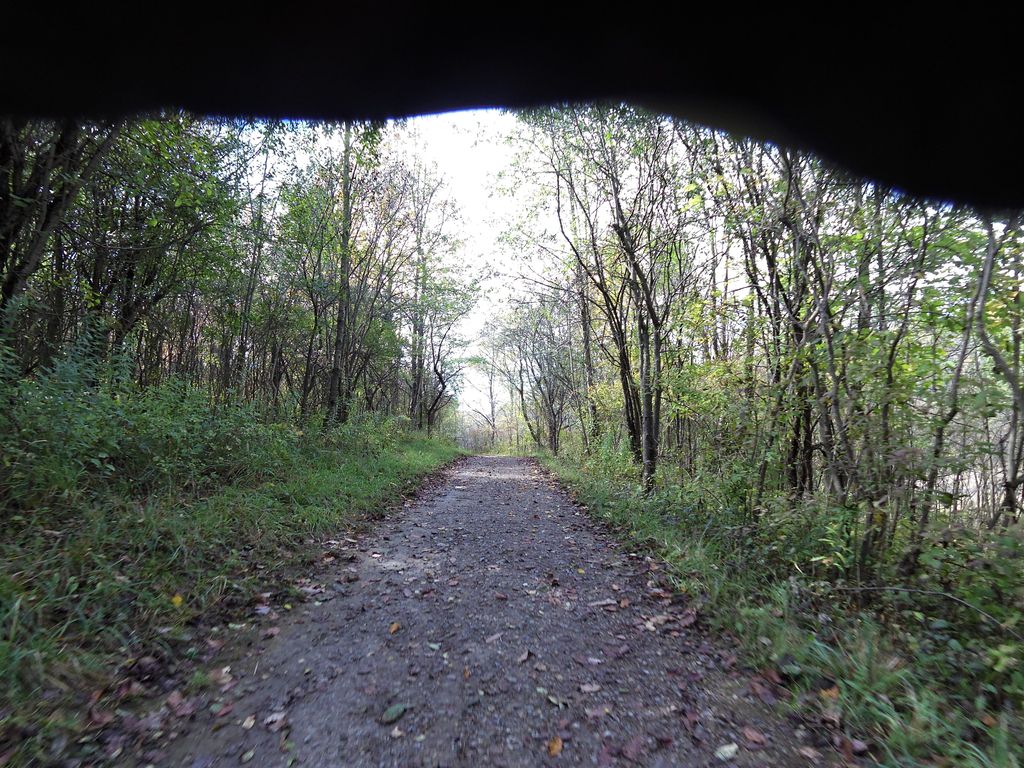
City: hamilton